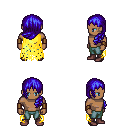
a pixel art fantasy rpg character, male body template, human, dark skin, yellow tattered cape, teal pants, blue left-swept hairstyle, leather bracers, maroon shoes, four views (front, back, left, right), 2x2 character sprite sheet, small pixel art, hard edges, no anti-aliasing